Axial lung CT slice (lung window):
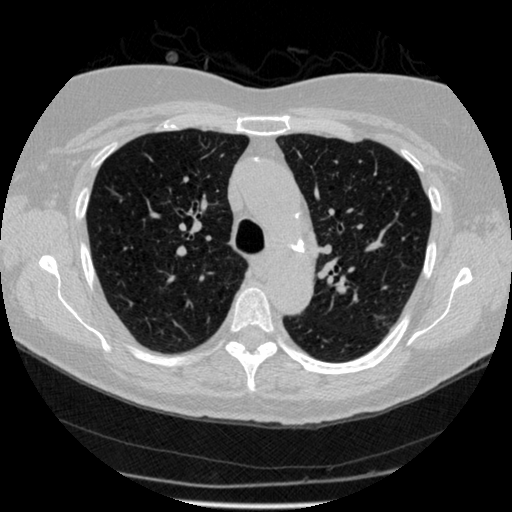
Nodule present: no